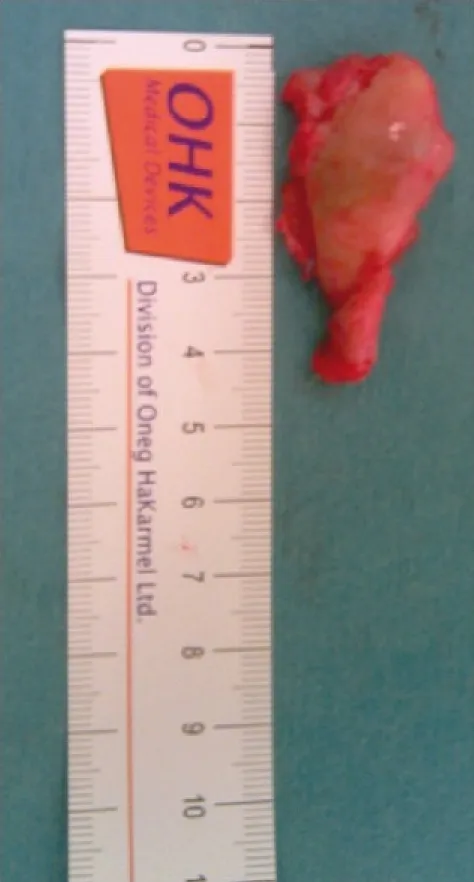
Excised bony spur.
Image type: medical_photograph (other_medical_photograph)